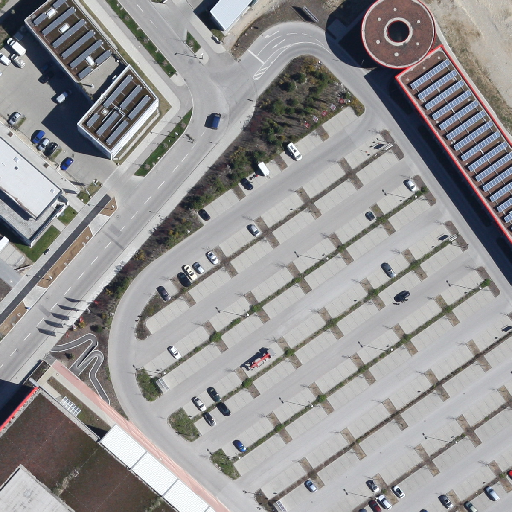
Referring expression: car in the parking area